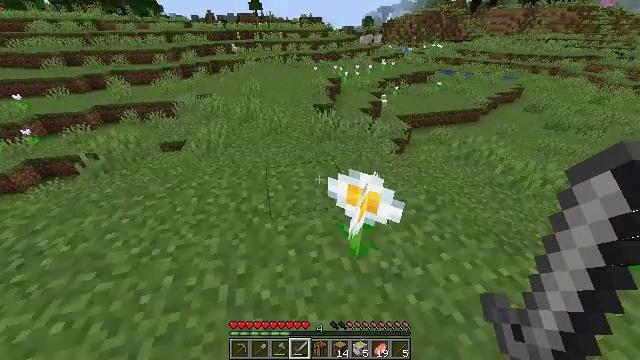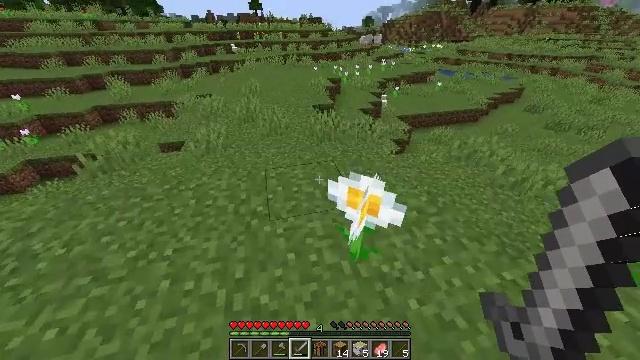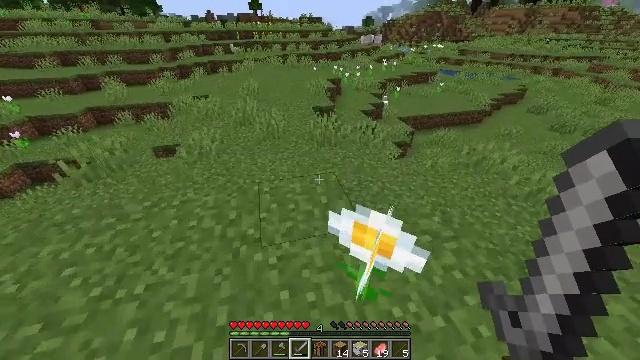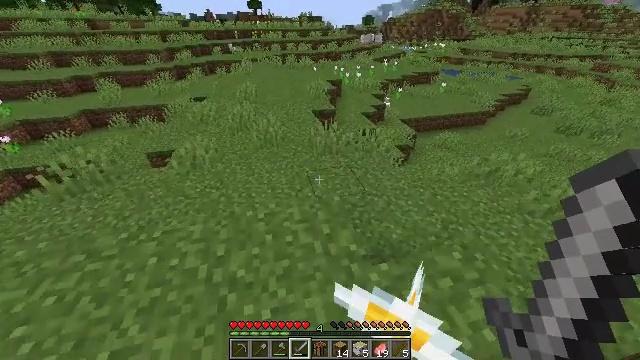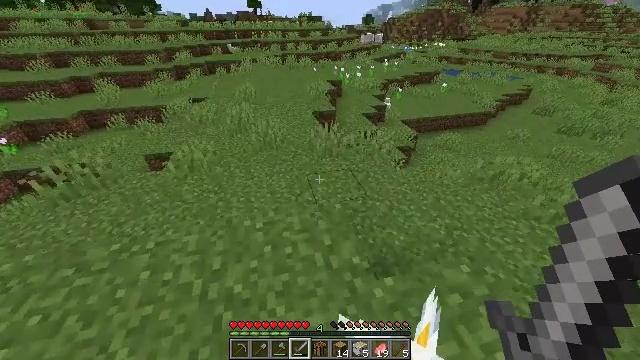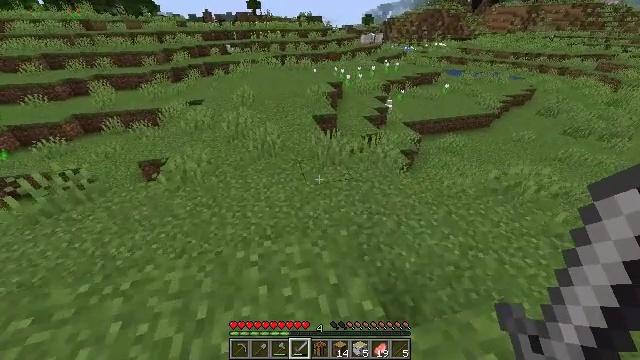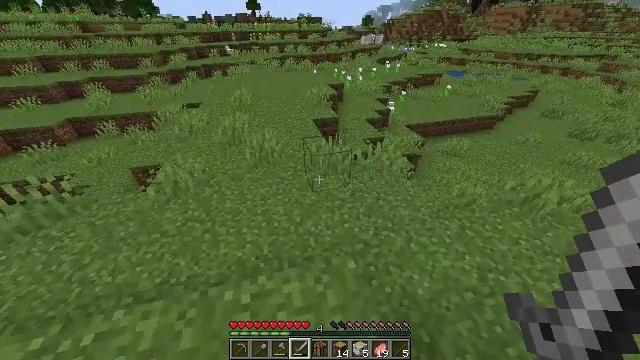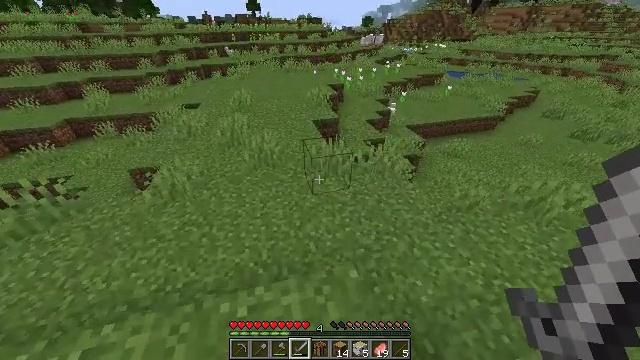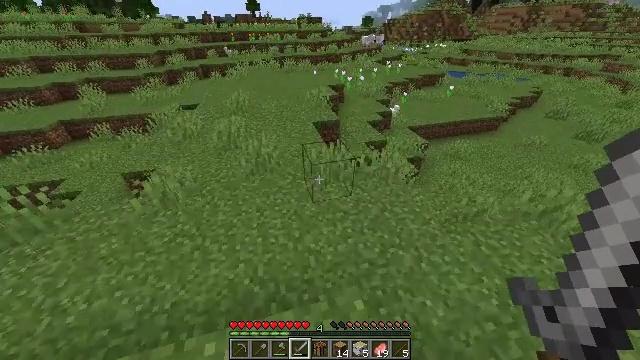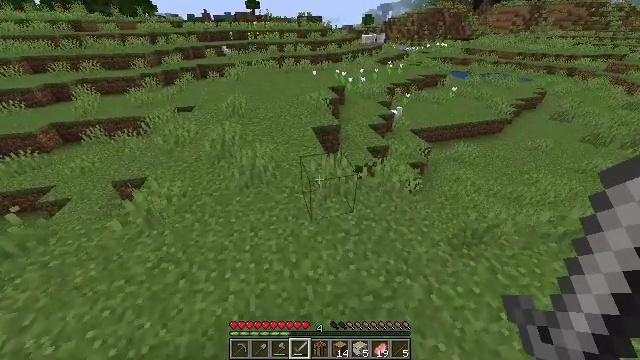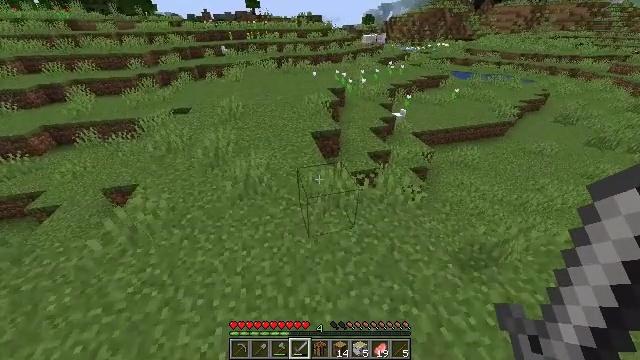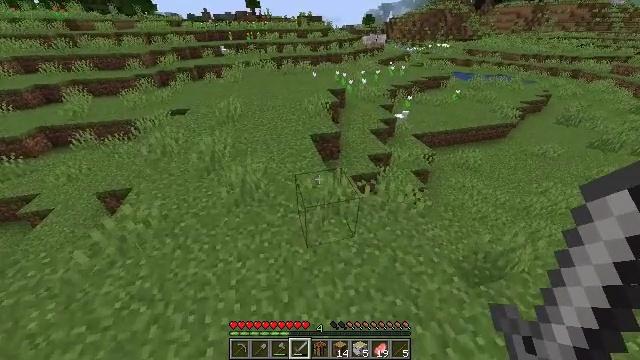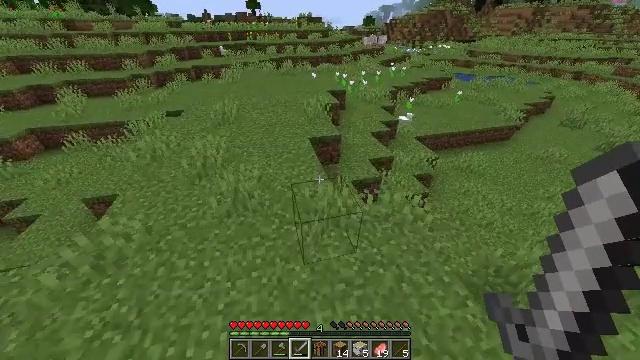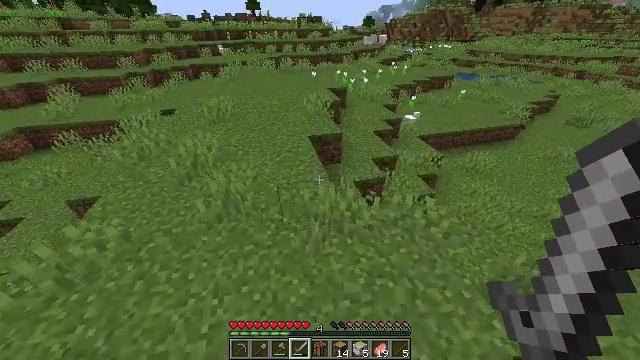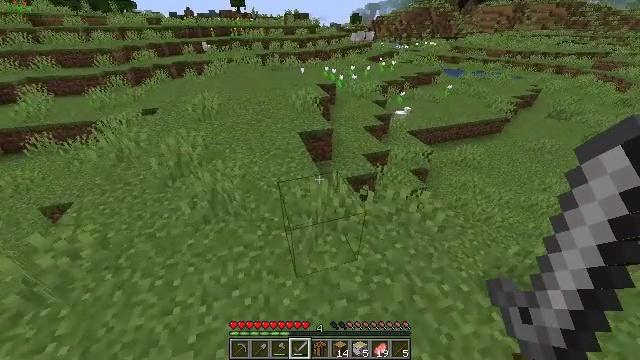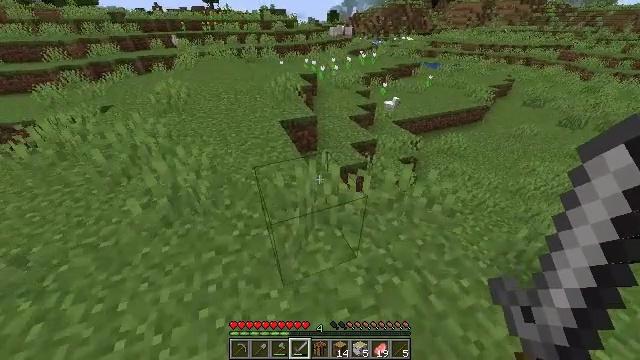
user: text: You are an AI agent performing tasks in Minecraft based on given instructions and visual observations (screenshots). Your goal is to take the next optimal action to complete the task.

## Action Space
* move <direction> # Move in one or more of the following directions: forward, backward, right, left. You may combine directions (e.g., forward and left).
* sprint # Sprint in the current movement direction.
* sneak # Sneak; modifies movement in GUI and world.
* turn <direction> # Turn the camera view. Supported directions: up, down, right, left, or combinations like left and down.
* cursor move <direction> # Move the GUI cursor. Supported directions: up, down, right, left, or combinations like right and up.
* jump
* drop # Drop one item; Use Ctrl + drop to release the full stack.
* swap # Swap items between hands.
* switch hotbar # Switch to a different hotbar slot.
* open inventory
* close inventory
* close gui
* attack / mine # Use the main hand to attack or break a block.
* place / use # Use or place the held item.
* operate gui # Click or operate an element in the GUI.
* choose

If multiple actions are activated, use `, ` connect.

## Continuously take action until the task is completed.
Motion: motion action
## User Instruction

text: Hunt animals.
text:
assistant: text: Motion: move forward, sprint
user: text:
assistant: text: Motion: move forward, sprint
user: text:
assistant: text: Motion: move forward, sprint
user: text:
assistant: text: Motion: move forward, sprint
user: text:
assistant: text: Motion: move forward, sprint
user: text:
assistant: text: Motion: move forward, sprint
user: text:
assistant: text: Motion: move forward, sprint
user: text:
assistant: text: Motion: move forward, sprint
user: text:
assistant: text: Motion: move forward, sprint
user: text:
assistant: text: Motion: move forward, sprint
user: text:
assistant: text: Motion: move forward, sprint
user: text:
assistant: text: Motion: move forward, sprint
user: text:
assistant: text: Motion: move forward, sprint
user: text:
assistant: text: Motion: move forward, sprint, turn right
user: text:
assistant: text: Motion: move forward, sprint, turn right
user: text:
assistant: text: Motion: move forward, sprint, turn right
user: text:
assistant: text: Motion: move forward, sprint
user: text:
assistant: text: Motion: move forward, sprint
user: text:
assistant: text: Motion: move forward, sprint
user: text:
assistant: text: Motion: move forward, sprint
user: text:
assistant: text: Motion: move forward and move left, sprint
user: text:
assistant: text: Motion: move forward and move left, sprint, turn up
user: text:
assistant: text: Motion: move forward and move left, sprint, turn left and up
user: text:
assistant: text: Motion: move forward and move left, sprint, turn left and up
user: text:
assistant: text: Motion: move forward and move left, sprint, turn left and up
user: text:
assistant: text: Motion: move forward and move left, sprint, turn left and up
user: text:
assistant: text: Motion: move forward and move left, sprint
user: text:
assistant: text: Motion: move forward and move left, sprint
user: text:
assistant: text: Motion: move forward and move left, sprint
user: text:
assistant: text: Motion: move forward, sprint